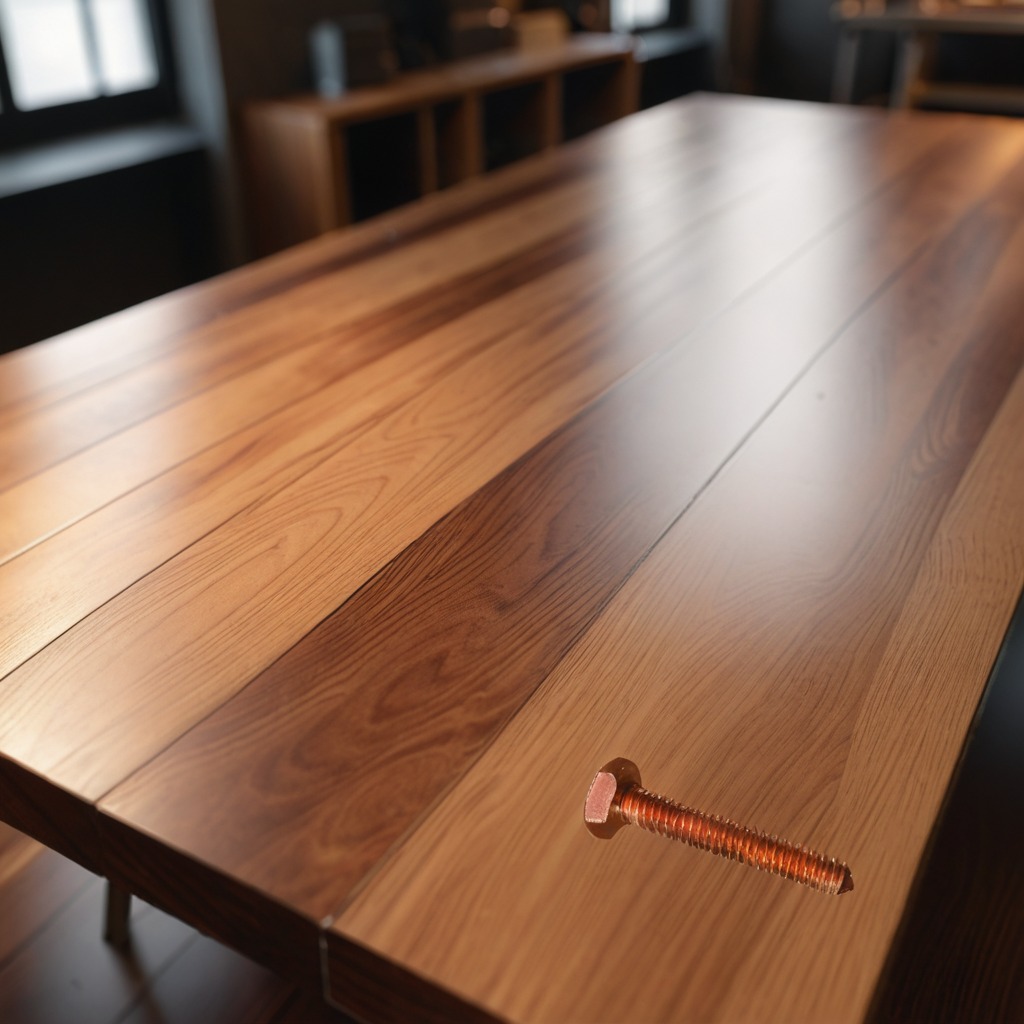
A metal screw is lying on the wooden table.